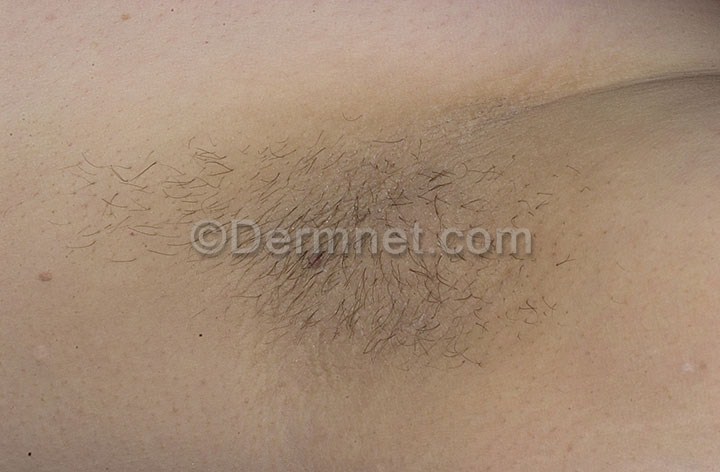
Disease: Systemic Disease